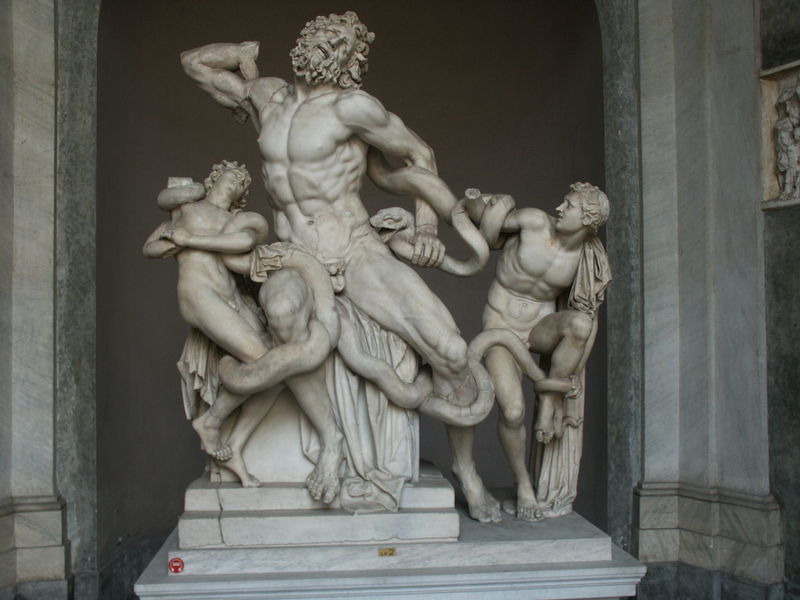
Titel: Laokoon-Gruppe
Künstler: Hagesandros
Institution: Rom, Palazzi Vaticani, Museo Pio-Clementino
Schlagwörter: akt, gruppe, kampf, körper, mann, nackt, marmor, männer, rot, tiere, bart, arme, barock, sockel, tot, hände, figur, familie, kind, kinder, skulptur, jungen, figuren, stufen, junge, antike, knabe, punkt, schlange, rom, leid, muskel, qual, schmerz, griechenland, vatikan, ungeheuer, söhne, mamor, troja, belvedere, lessing, seeschlange, seeungeheuer, bernini, laokoon, laocoon, laookongruppe